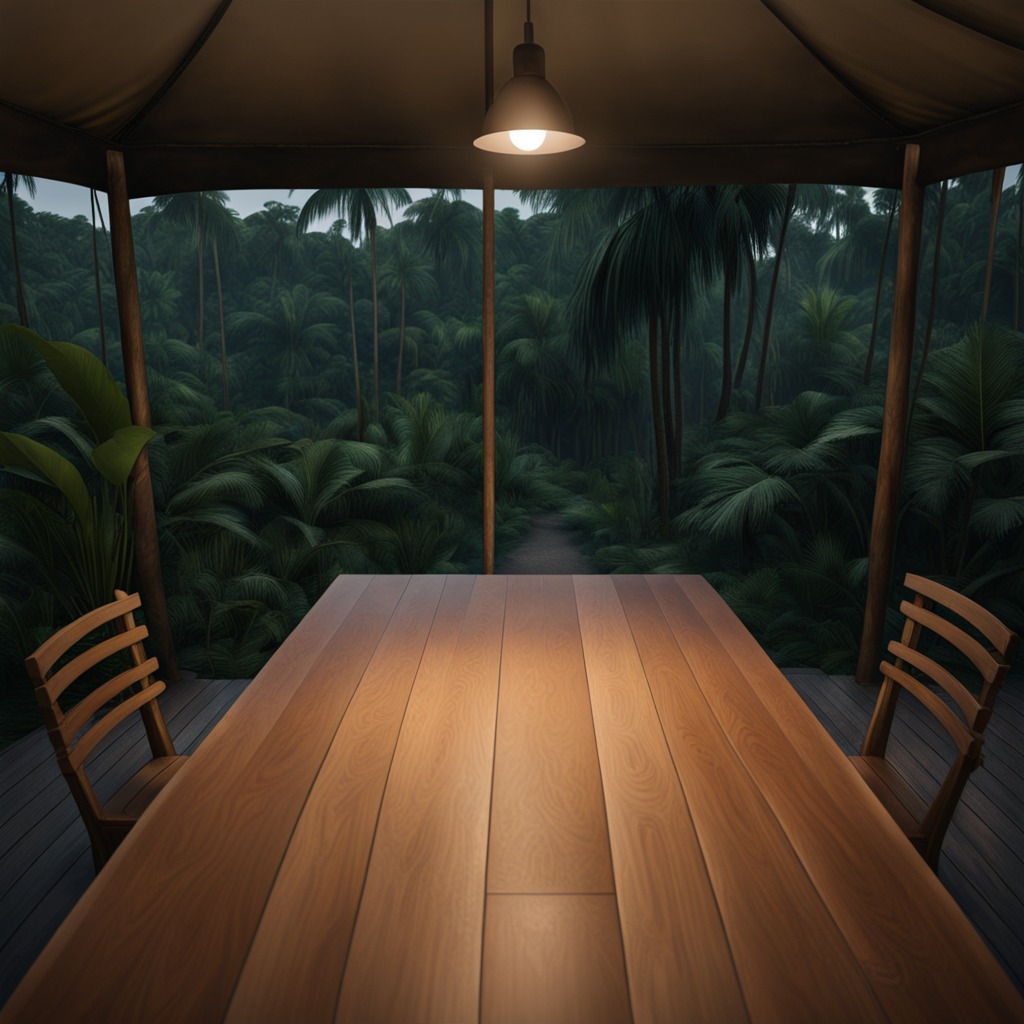
A metal screw lies on a wooden table inside a jungle field workshop tent at night.